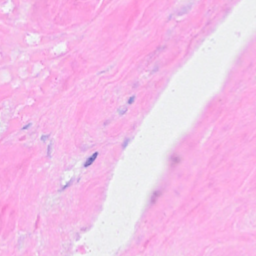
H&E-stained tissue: Breast